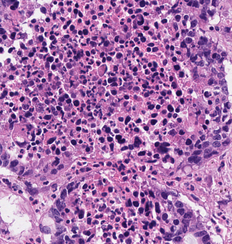
Tumor epithelial tissue: yes
Tumor-associated stroma tissue: yes
Normal tissue: no